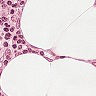
Metastatic tissue present: no